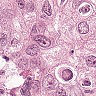
Metastatic tissue present: yes